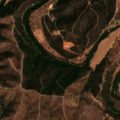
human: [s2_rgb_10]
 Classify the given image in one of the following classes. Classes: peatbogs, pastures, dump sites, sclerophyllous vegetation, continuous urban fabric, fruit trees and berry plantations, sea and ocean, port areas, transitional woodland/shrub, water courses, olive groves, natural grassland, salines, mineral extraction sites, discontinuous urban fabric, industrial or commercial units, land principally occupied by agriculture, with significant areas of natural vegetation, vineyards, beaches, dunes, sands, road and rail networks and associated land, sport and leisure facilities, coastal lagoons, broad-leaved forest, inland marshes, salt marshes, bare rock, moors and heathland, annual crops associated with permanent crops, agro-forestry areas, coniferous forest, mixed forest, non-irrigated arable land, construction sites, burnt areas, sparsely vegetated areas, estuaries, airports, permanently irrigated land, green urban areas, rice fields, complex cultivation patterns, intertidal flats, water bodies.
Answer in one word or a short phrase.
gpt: non-irrigated arable land, permanently irrigated land, agro-forestry areas, broad-leaved forest, transitional woodland/shrub